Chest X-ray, PA view. Patient: 38 years old, sex M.
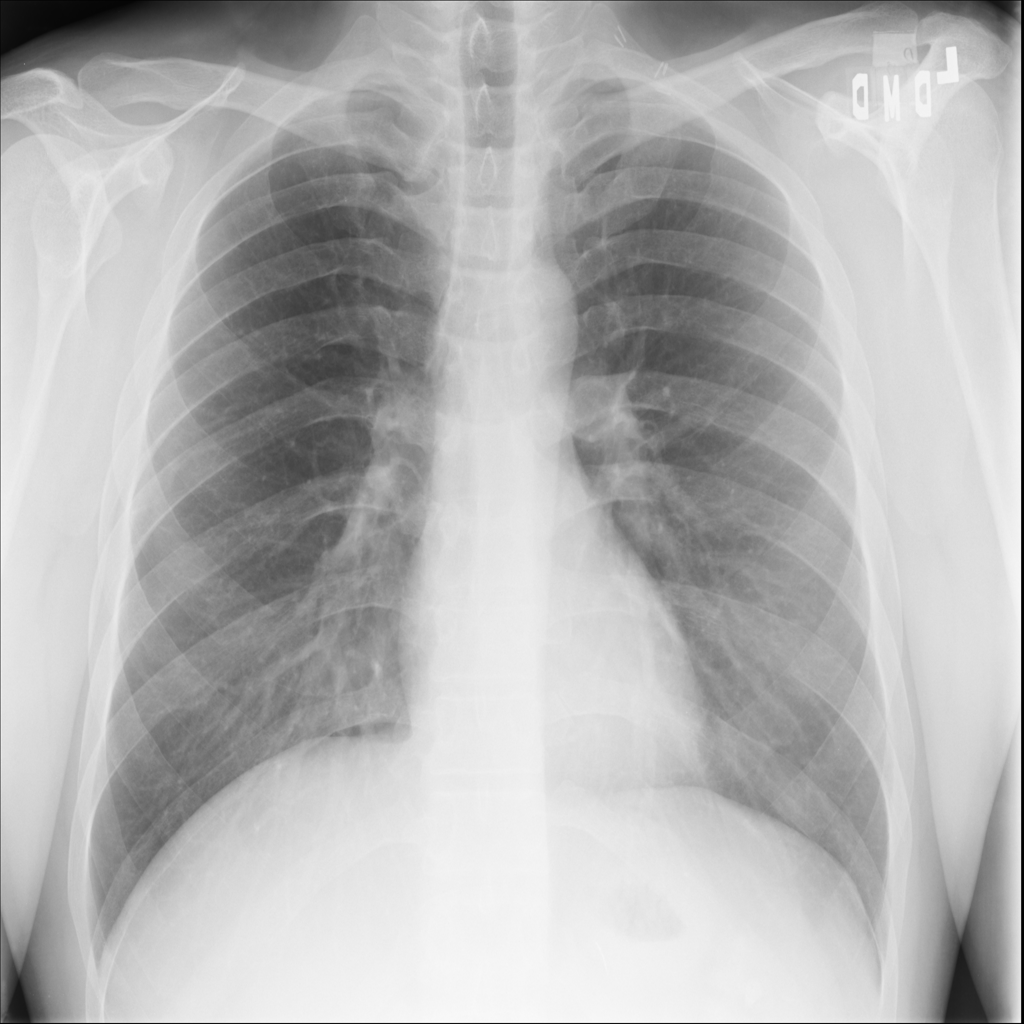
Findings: No Finding